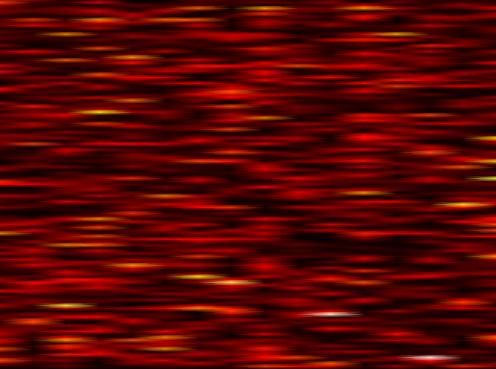
Label: WOLA